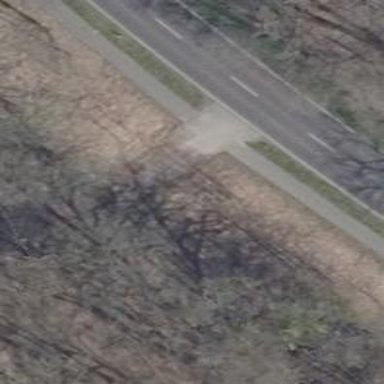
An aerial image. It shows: Emergency access point on the road.